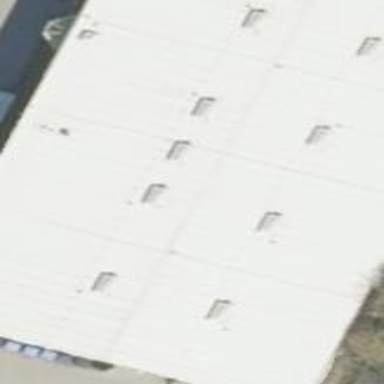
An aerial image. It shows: Commercial building.